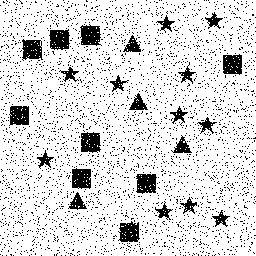
Squares: 9
Triangles: 4
Stars: 11
Total shapes: 24